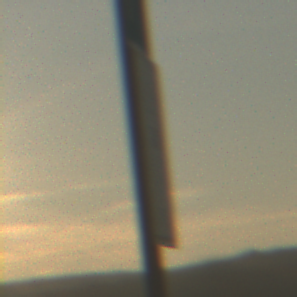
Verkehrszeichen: CarsharingfahrzeugeFrei
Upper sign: Parken
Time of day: SunriseSunset
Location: Outdoor (Nature)
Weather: PartlyCloudy
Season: NotSpecified
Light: Natural